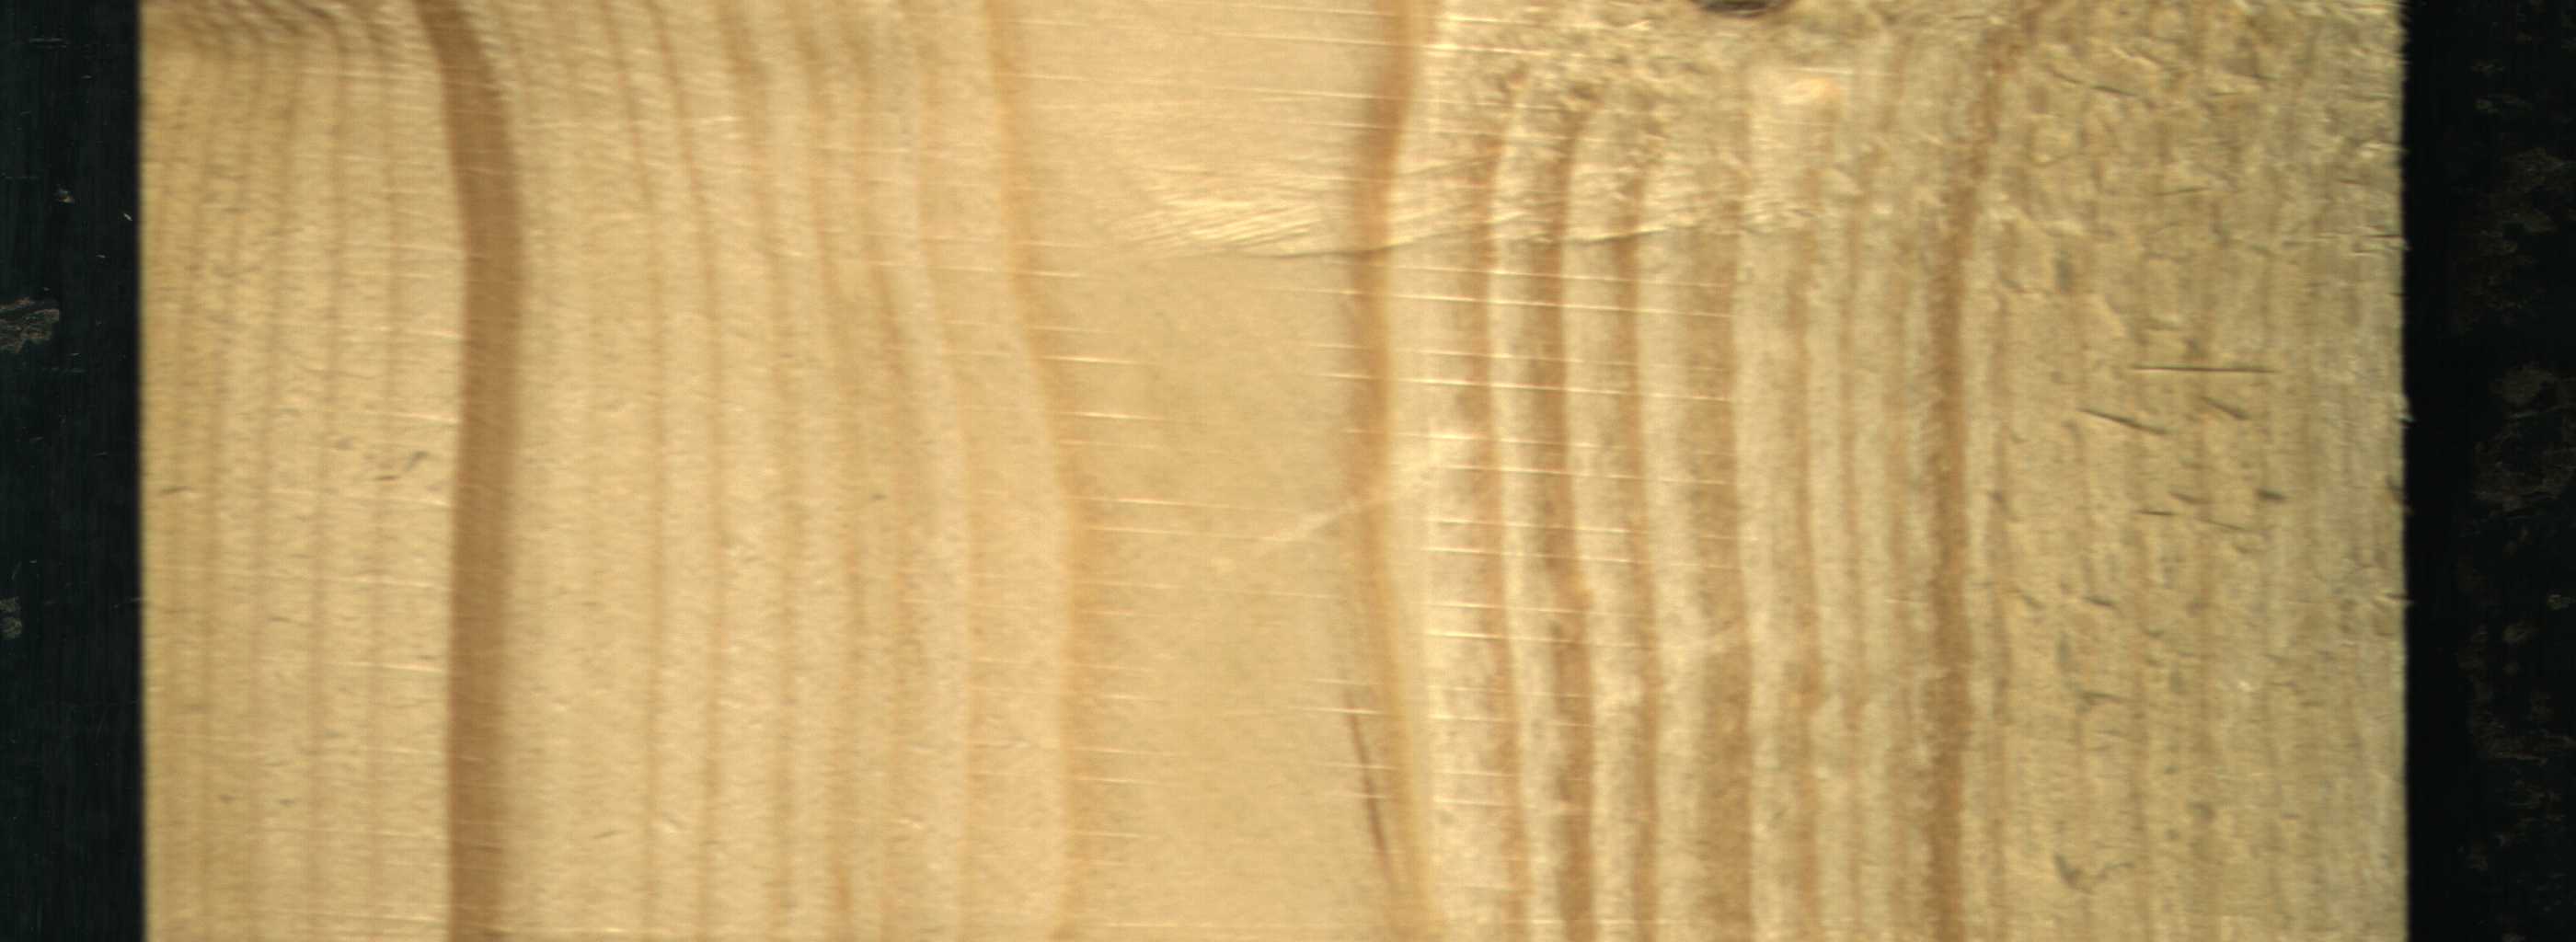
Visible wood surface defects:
Quartzity
Live_Knot